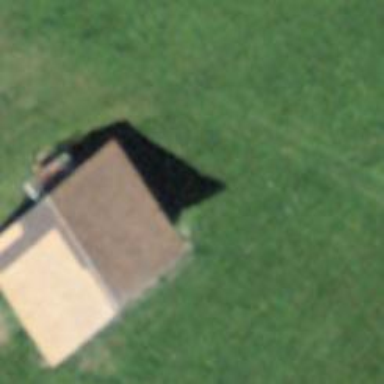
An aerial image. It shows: Barn.